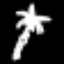
Label: palm tree